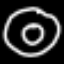
Label: donut